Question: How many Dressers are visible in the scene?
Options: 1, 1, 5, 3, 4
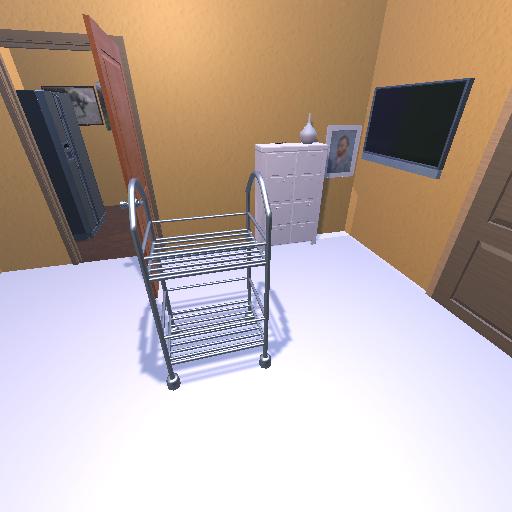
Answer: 1